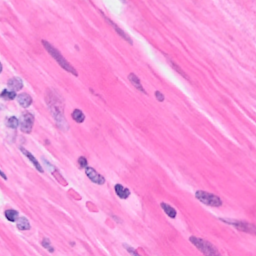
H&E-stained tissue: Breast